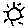
Label: sun